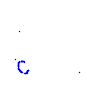
Particle: proton